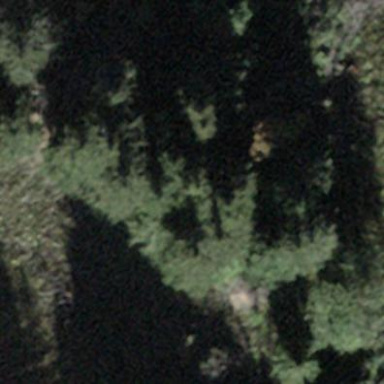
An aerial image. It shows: Forest area.